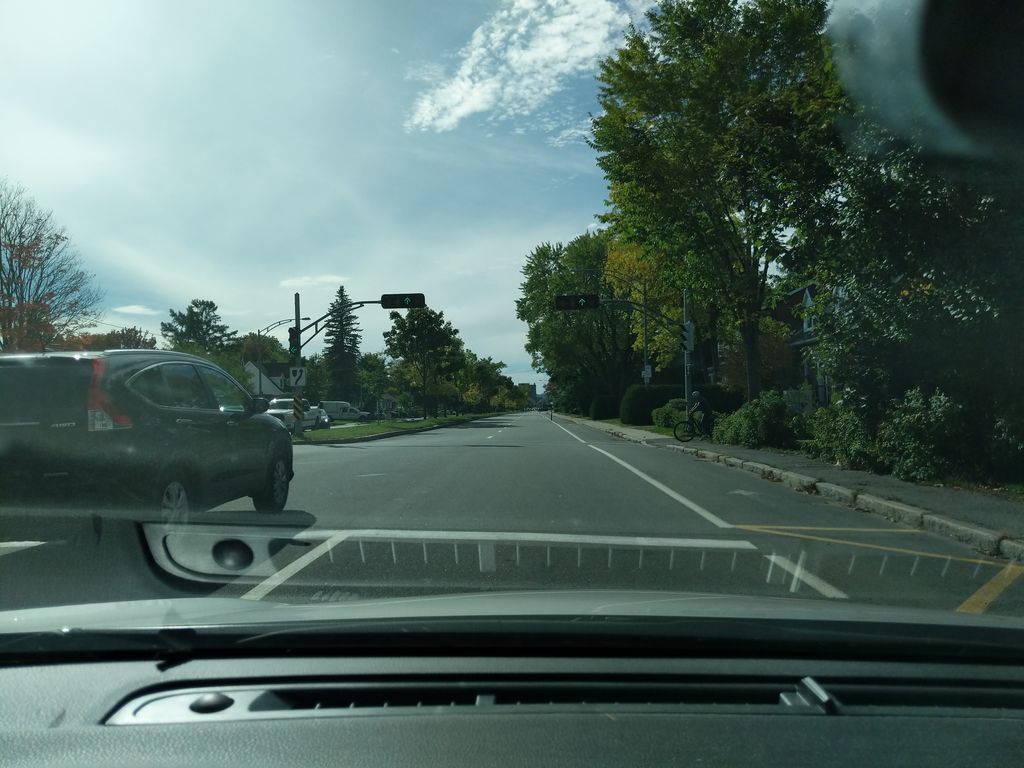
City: quebec_city